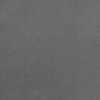
Label: dusty